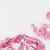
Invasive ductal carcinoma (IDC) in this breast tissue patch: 0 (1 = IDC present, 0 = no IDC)